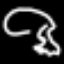
Label: frog